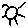
Label: sun